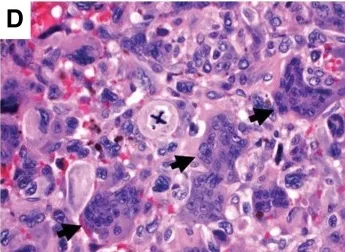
H&E-stained sections of UCOGC. (D) High-power view demonstrating an additional atypical mitotic figure surrounded by multinucleated giant cells (arrows) with a dense cytoplasm. Over 20 distinct nuclei can be observed within a single cell, 400x. H&E, hematoxylin and eosin; UCOGC, undifferentiated carcinoma with osteoclast-like giant cells.
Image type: pathology (h&e)